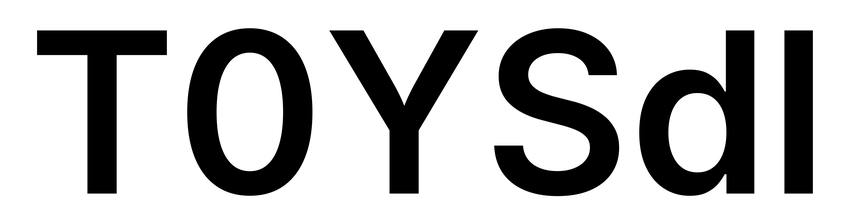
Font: Inter_SemiBold